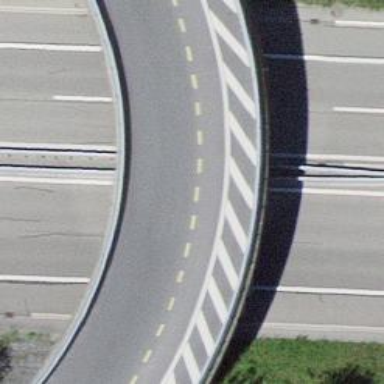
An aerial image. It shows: Secondary road on asphalt bridge approaching roundabout.